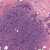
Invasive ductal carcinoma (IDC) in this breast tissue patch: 1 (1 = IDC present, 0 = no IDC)